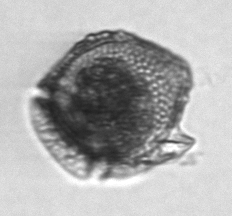
Label: Dinophysis_norvegica